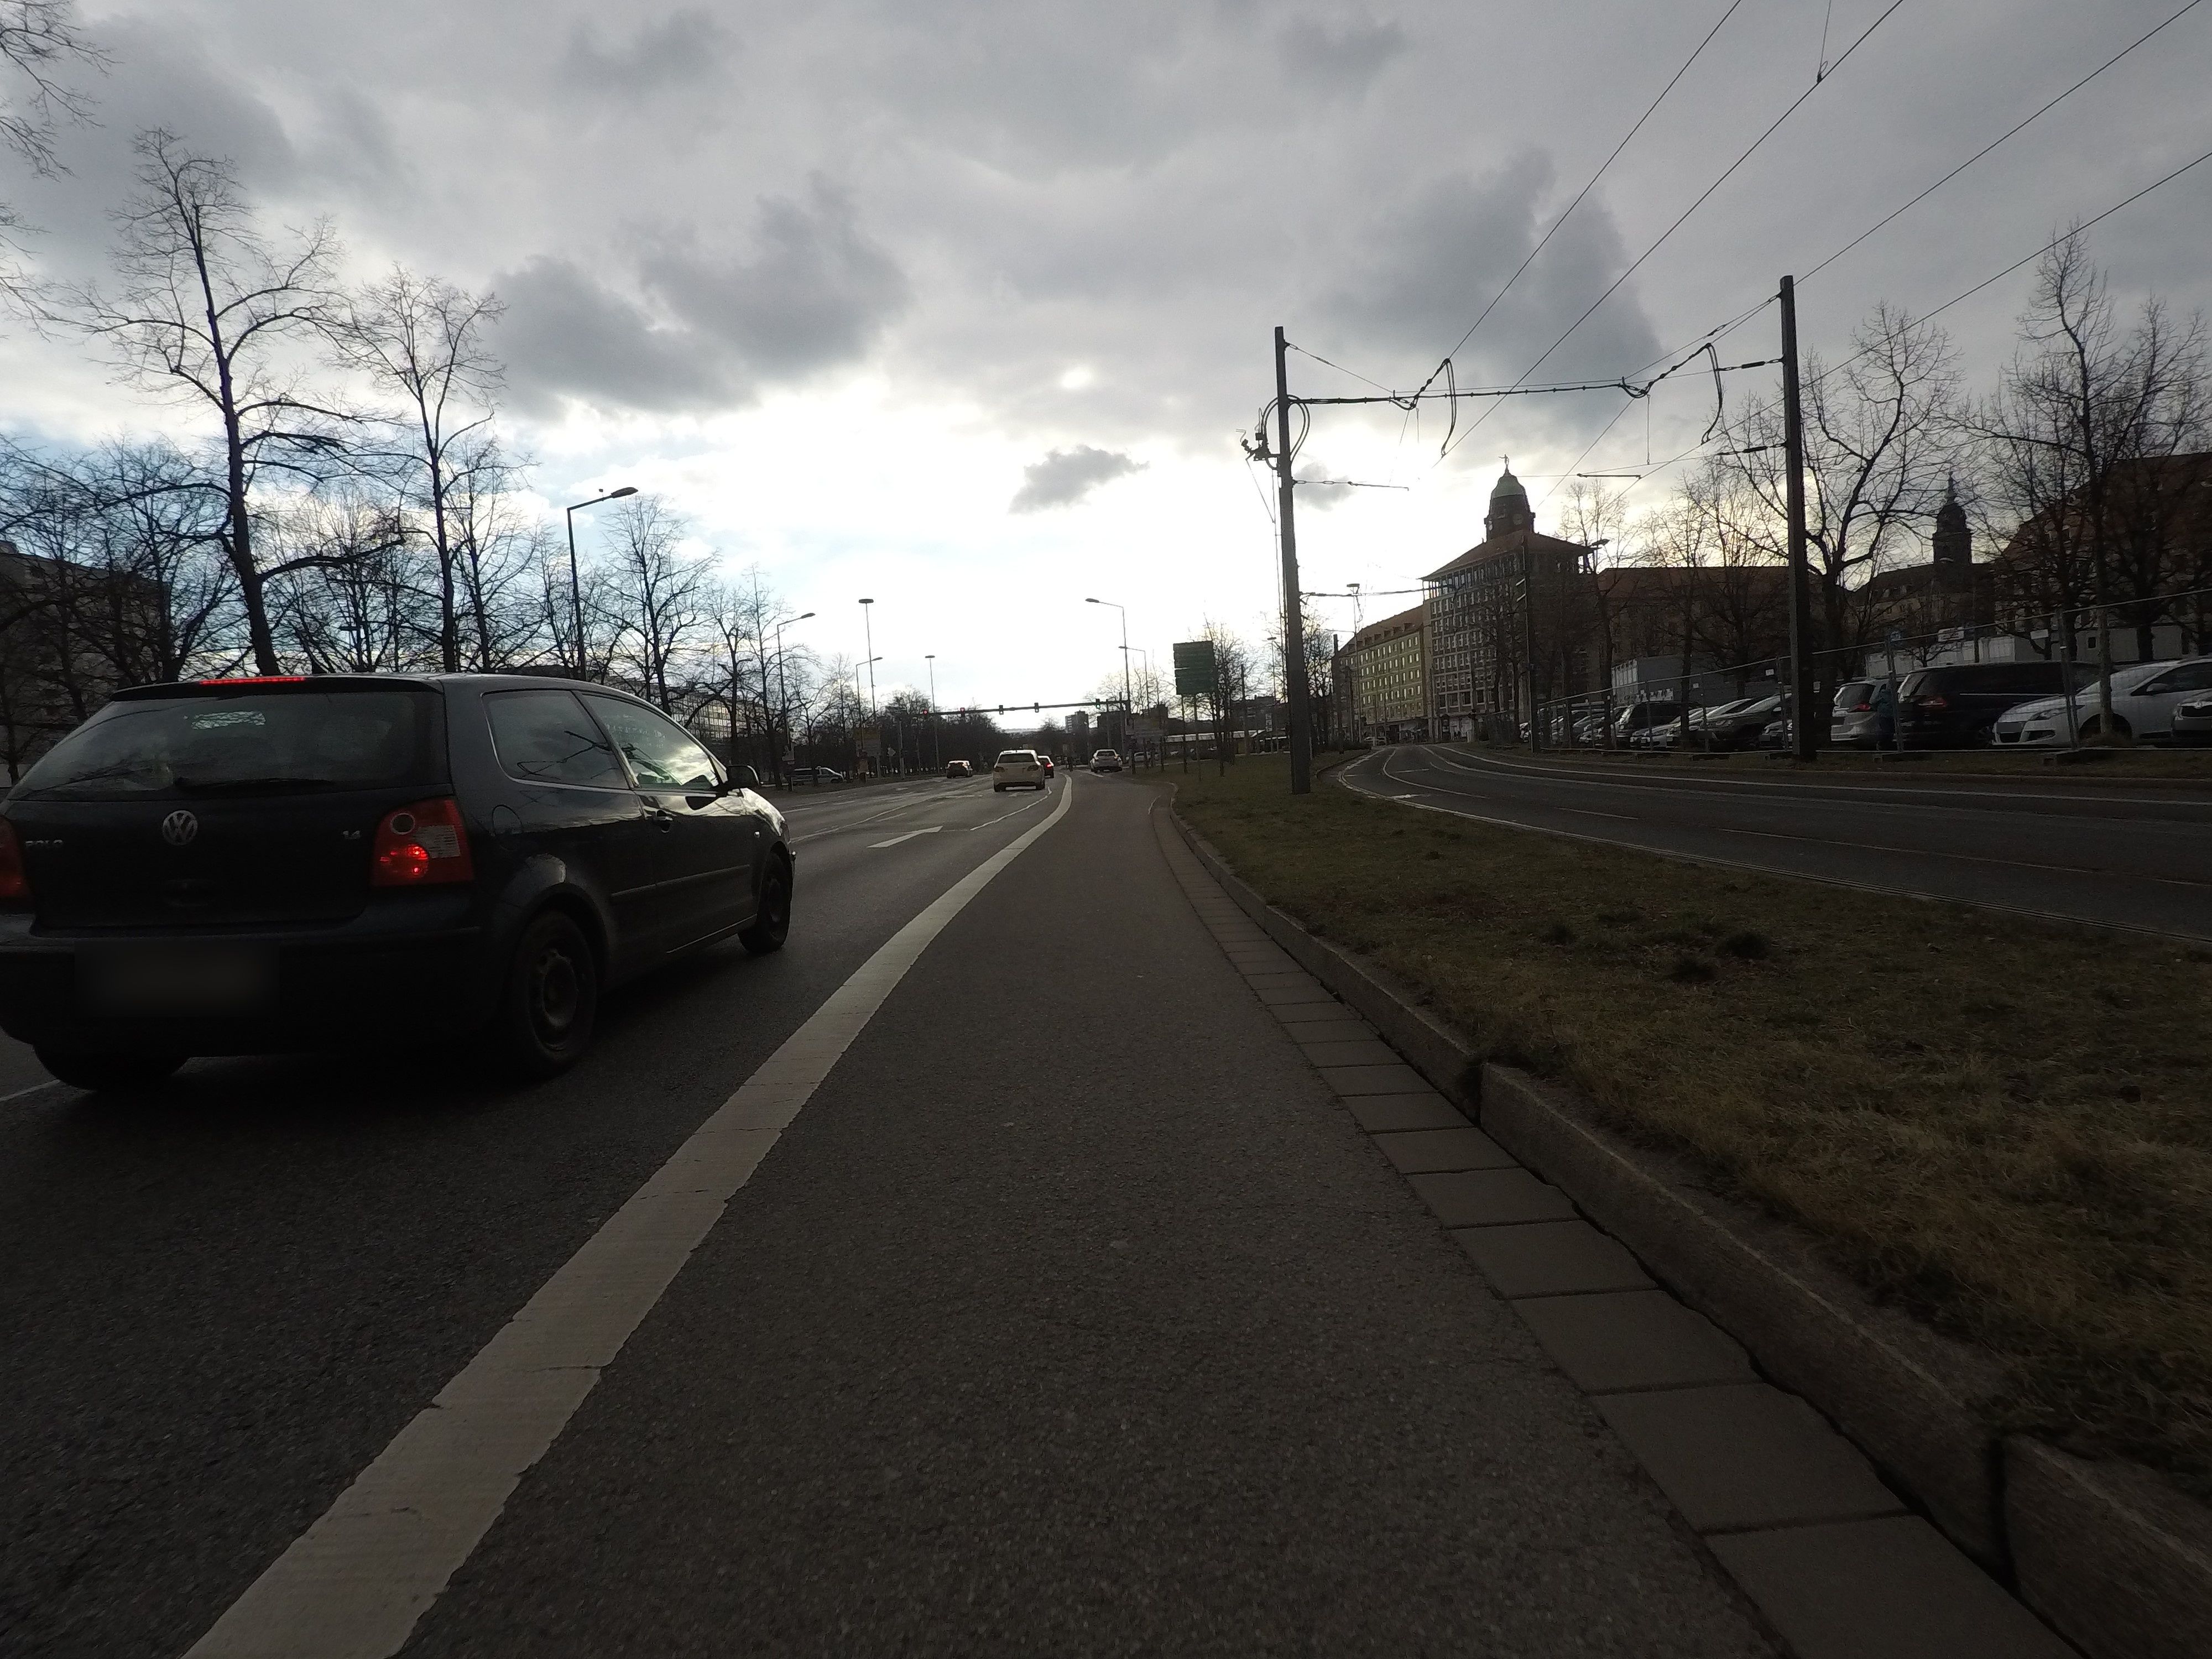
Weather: cloudy
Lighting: day
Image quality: good
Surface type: cycling surface
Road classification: primary
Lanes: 5, 4, 2
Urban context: urban centre
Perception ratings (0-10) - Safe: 3.41, Lively: 8.17, Beautiful: 8.44, Boring: 3.65, Depressing: 2.13, Wealthy: 4.42